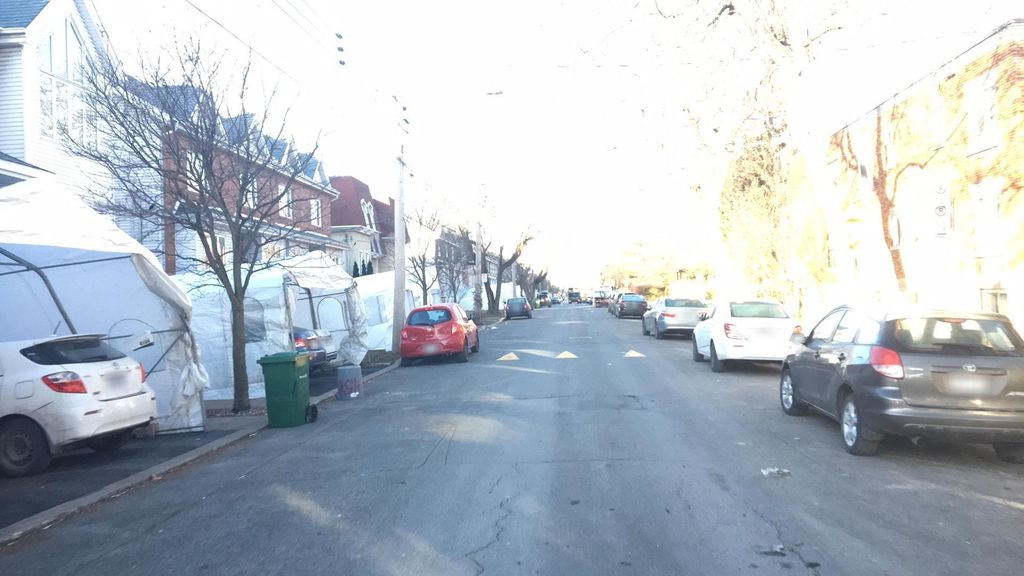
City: montreal